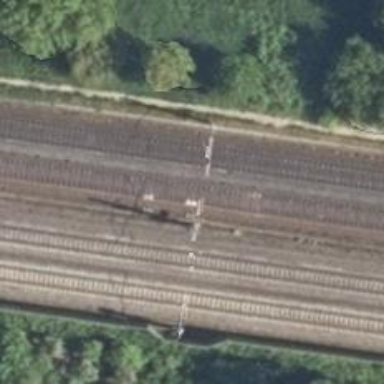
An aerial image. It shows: Railway milestone with catenary mast.